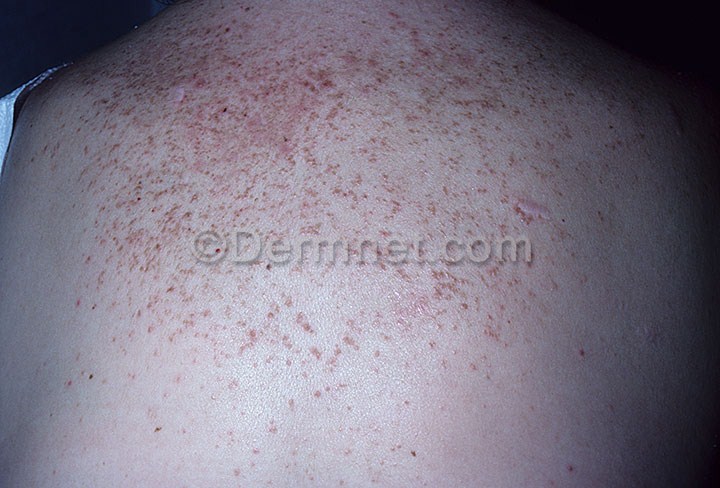
Disease: Bullous Disease Photos